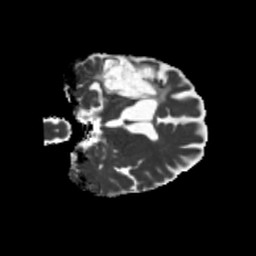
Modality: MD
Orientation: coronal
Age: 54
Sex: male
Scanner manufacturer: siemens
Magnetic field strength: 3 T
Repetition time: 5.25 s
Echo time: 0.08 s